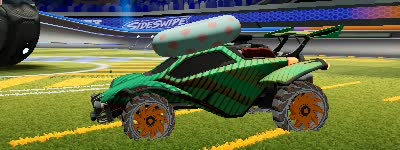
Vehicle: octane